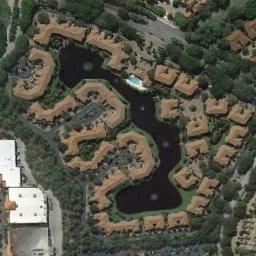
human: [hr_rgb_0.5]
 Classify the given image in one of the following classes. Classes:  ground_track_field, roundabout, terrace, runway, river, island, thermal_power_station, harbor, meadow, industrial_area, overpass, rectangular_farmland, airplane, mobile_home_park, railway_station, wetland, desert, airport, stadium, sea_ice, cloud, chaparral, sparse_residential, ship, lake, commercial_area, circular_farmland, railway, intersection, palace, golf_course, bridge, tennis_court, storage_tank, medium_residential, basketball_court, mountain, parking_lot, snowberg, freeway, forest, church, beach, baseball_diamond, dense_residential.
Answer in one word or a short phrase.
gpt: dense_residential